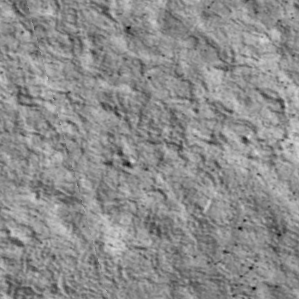
Label: non_frost